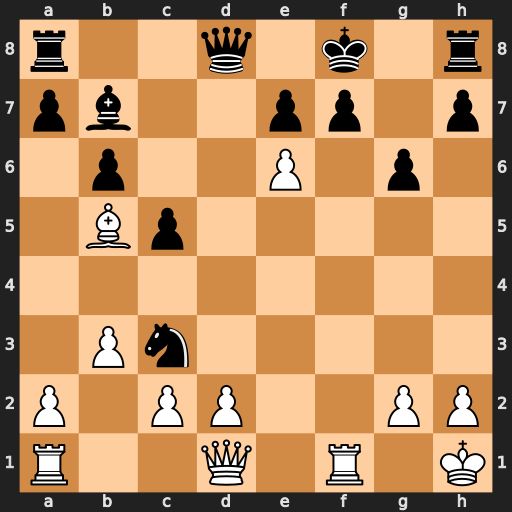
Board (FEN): r2q1k1r/pb2pp1p/1p2P1p1/1Bp5/8/1Pn5/P1PP2PP/R2Q1R1K
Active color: w
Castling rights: -
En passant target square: -
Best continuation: Rxf7+ Kg8 dxc3 Qxd1+ Rxd1